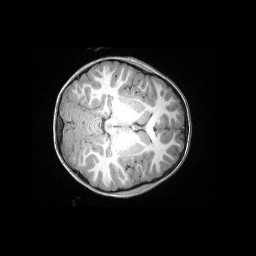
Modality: T1w
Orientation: axial
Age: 10
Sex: male
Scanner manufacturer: siemens
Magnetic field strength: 3 T
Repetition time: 2.4 s
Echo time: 0.00313 s